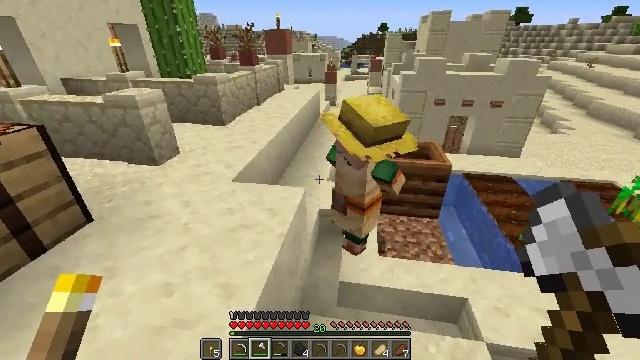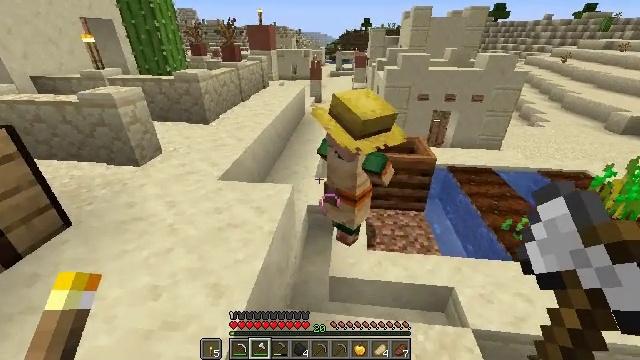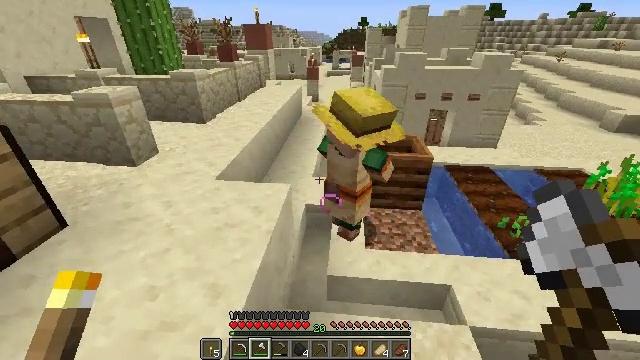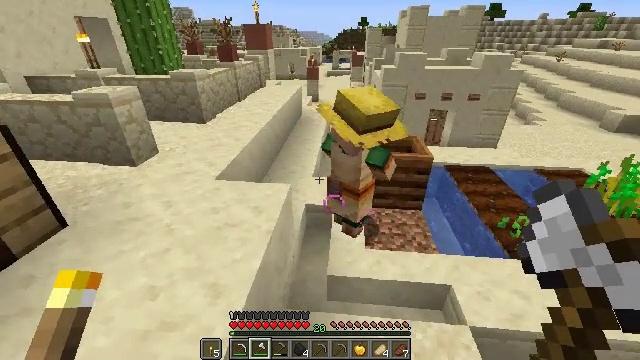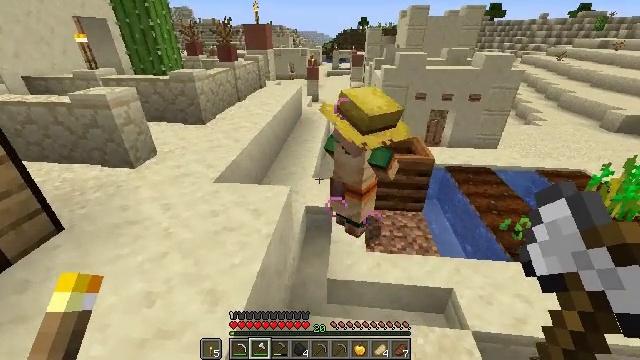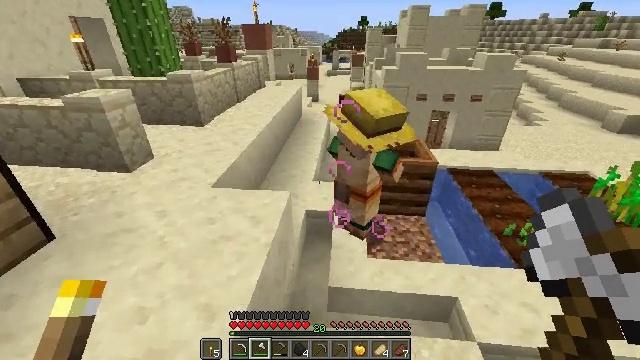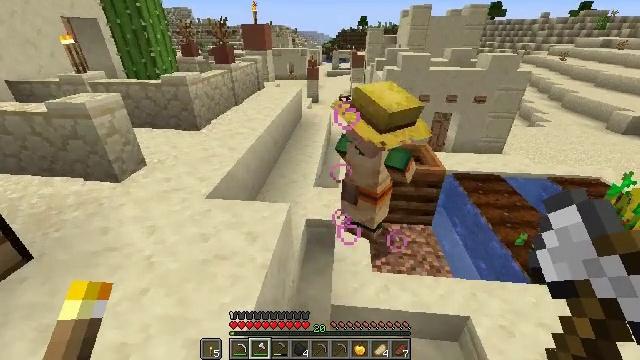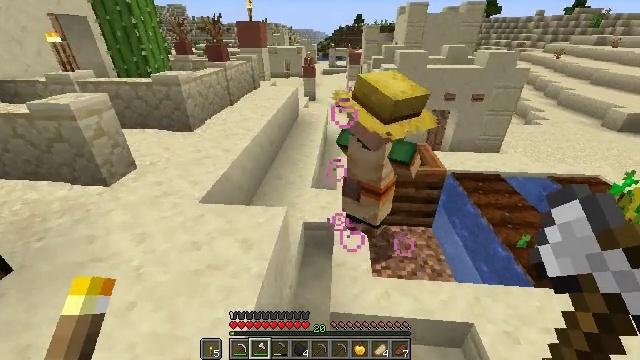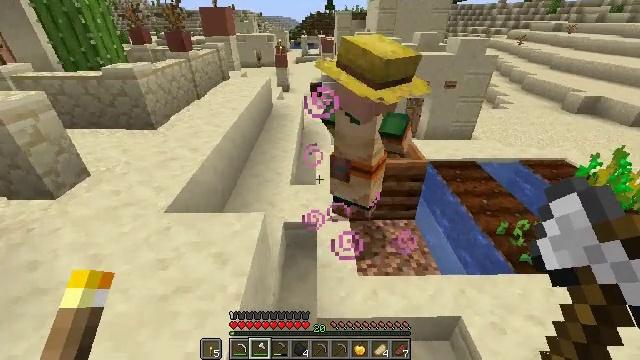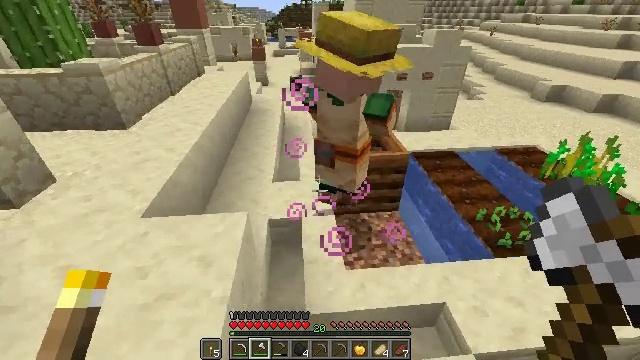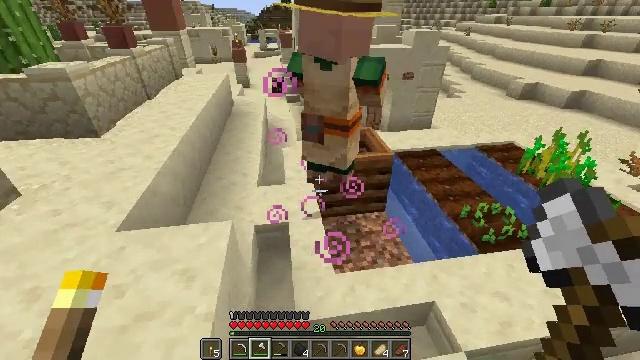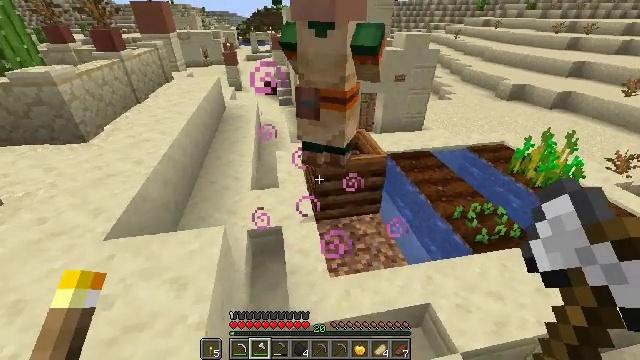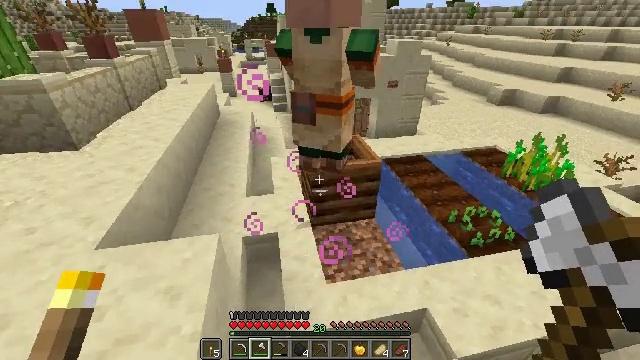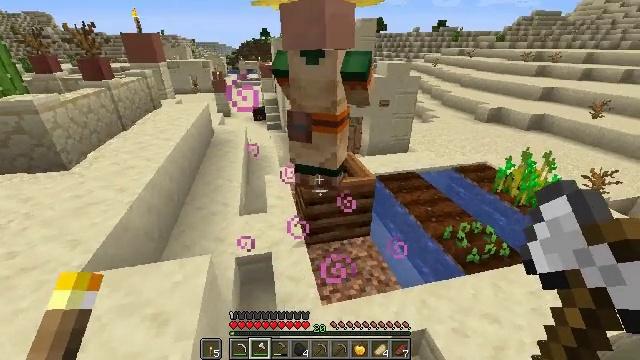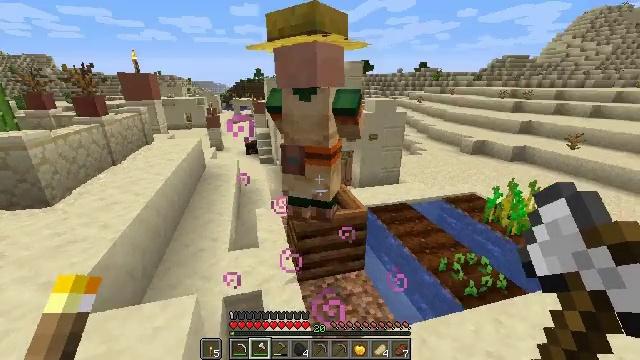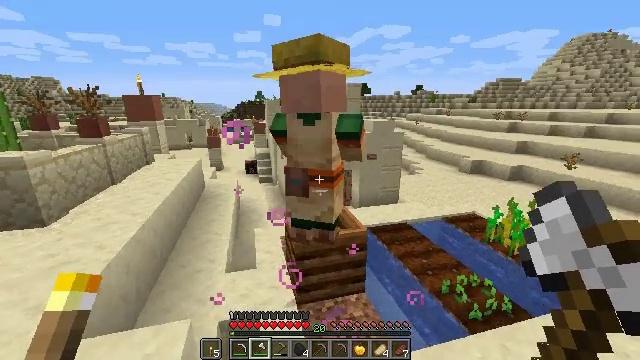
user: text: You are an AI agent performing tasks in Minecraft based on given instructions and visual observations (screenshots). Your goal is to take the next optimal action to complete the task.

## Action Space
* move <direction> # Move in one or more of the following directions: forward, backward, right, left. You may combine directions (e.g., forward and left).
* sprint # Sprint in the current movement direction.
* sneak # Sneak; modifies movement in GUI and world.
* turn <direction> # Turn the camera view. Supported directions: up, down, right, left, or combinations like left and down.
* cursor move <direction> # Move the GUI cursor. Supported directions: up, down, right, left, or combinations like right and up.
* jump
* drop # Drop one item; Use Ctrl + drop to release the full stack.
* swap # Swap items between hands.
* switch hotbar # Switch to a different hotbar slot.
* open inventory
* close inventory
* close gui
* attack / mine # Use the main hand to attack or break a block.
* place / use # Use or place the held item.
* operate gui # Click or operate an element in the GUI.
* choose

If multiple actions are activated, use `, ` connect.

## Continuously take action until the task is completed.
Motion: motion action
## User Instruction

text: Combine a brown mushroom, a red mushroom, and a bowl to craft a suspicious stew.
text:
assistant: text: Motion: turn right
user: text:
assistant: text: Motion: no_op
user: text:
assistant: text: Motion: no_op
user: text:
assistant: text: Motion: move forward
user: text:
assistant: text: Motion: move forward
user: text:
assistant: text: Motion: move forward
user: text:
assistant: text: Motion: move forward
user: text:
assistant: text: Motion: turn right and down
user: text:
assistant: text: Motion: turn right and down
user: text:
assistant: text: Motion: turn right
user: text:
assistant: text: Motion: turn right
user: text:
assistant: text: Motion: turn right and up
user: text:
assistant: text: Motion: turn right and up
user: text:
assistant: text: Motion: turn right and up
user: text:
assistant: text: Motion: turn up
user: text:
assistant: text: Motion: turn up
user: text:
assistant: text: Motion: turn up
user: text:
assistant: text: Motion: turn up, use / place
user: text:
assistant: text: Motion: use / place
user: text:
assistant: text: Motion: use / place
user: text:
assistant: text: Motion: use / place
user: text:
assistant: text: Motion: no_op
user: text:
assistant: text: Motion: open gui
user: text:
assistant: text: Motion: no_op
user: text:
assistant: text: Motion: no_op
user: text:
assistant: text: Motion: no_op
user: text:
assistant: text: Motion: no_op
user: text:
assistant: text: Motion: no_op
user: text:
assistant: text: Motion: cursor move left
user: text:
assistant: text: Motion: cursor move left and down